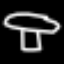
Label: mushroom